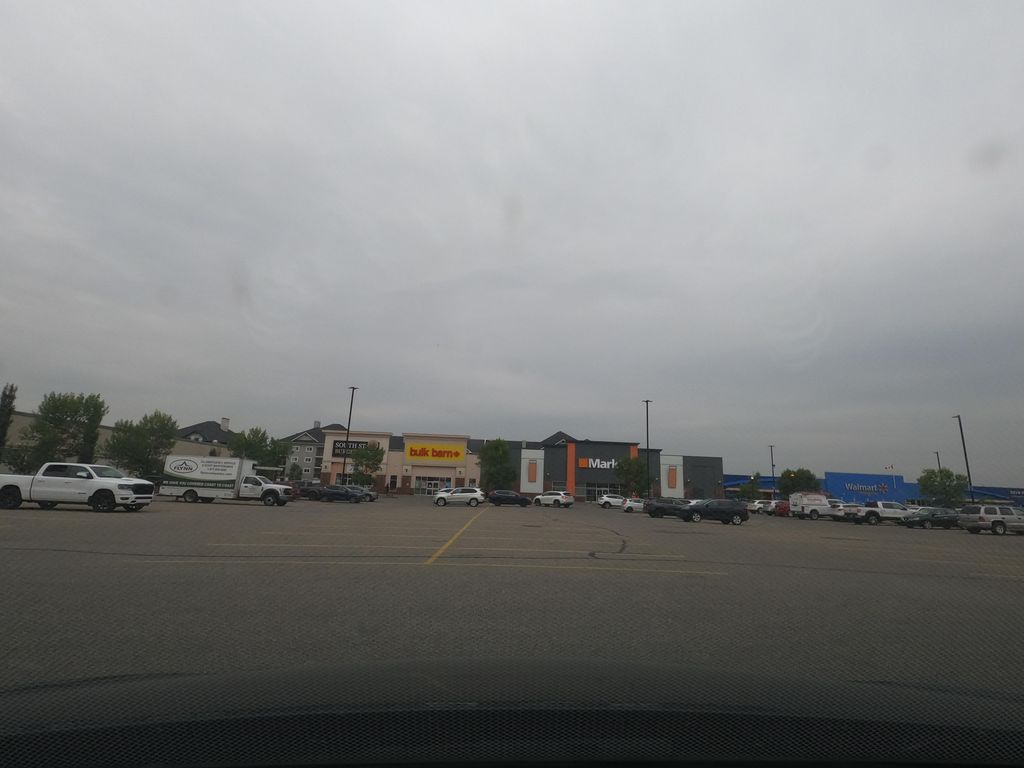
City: calgary